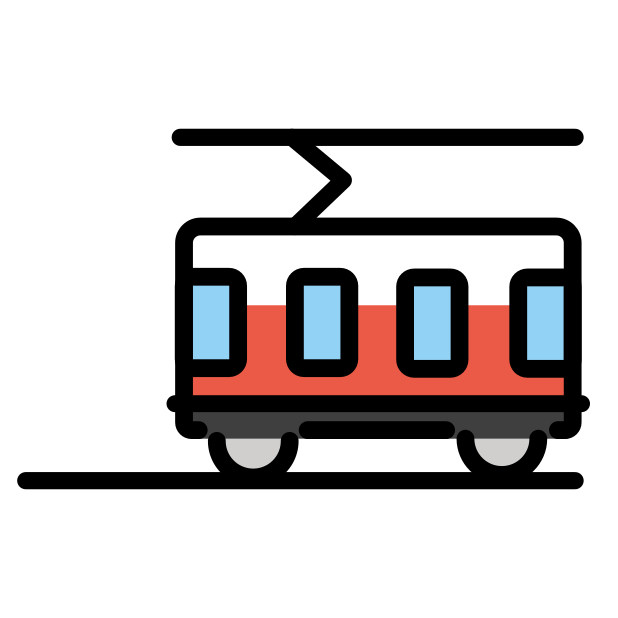
tram car